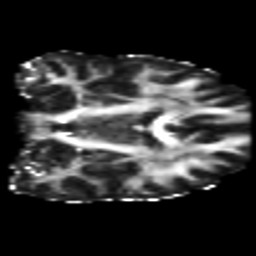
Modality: FA
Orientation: coronal
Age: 33
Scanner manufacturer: philips
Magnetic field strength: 3 T
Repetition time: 8.6 s
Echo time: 0.127 s